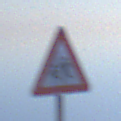
Verkehrszeichen: KinderRechts
Umgebung: Outdoor, Nature
Tageszeit: MorningAfternoon
Wetter: PartlyCloudy
Licht: Natural
Jahreszeit: NotSpecified
Kontrast: HighContrast